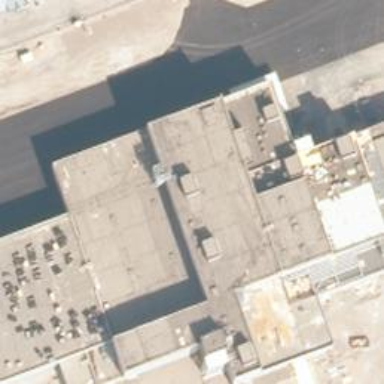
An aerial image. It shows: Industrial building.